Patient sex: M
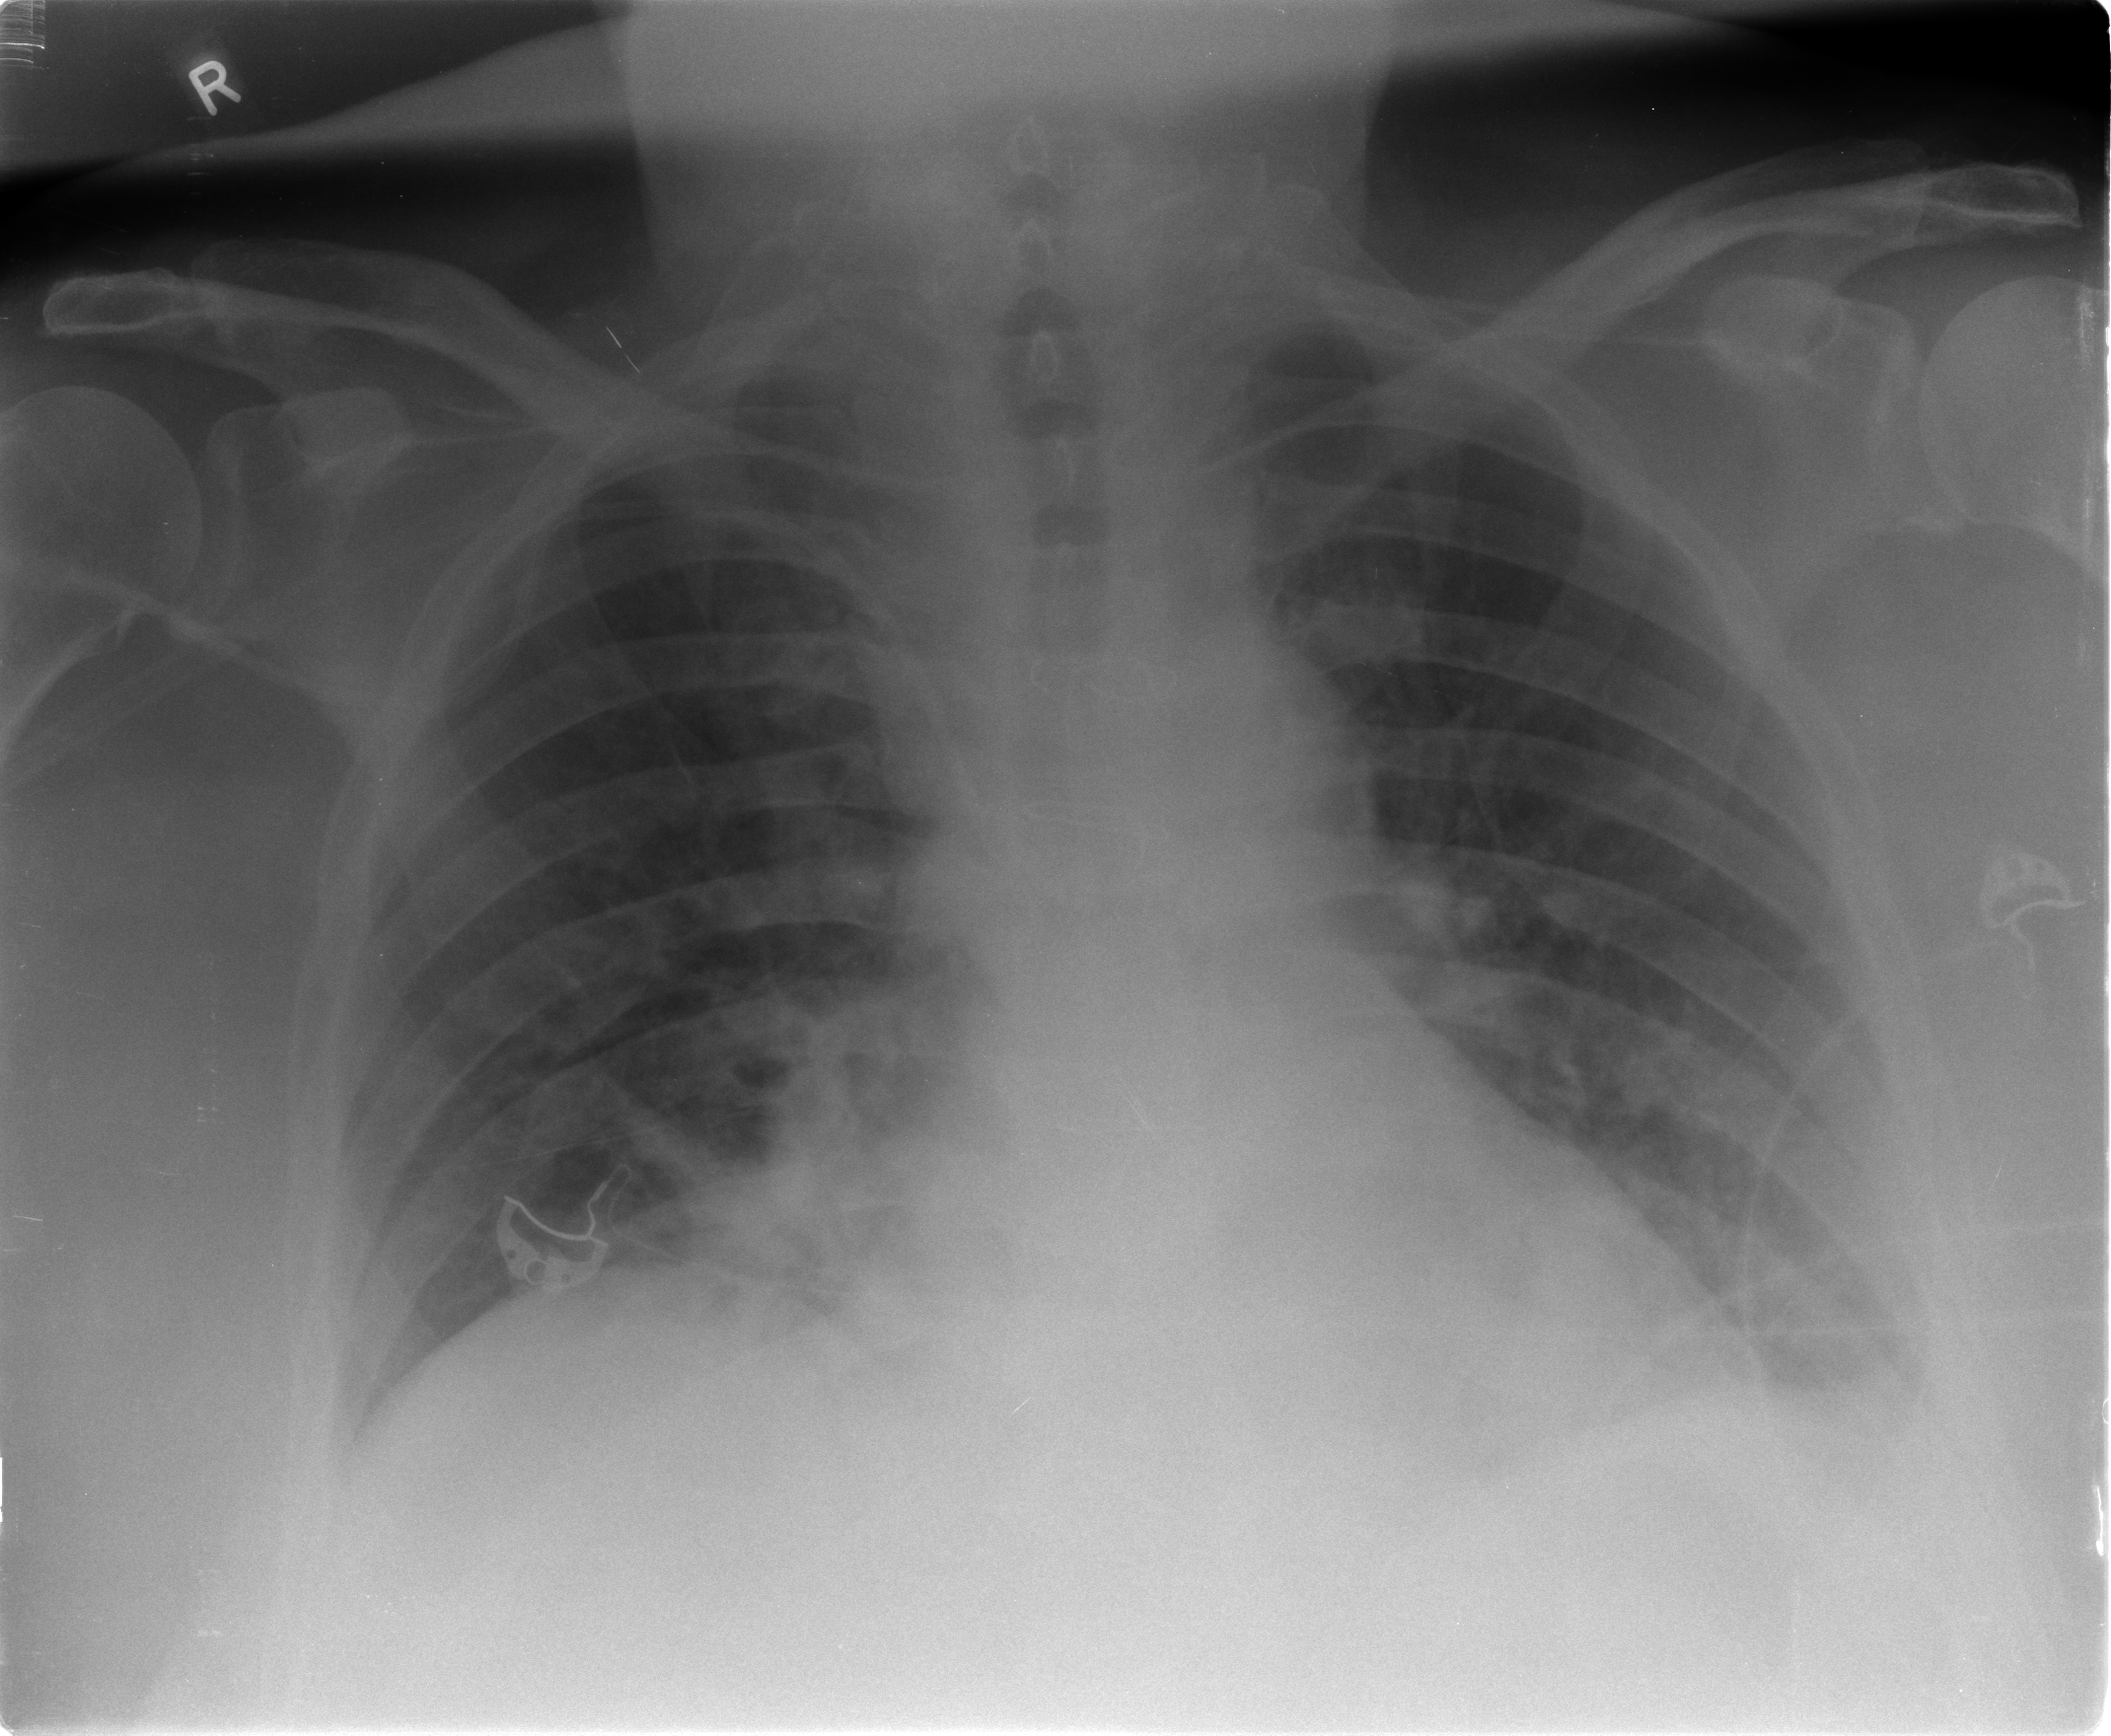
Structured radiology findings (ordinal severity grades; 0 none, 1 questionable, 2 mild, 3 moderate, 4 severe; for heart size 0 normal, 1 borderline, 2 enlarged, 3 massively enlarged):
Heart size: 0
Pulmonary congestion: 0
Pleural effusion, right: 0
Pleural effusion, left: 2
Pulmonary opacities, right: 0
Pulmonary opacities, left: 0
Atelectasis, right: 0
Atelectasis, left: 0